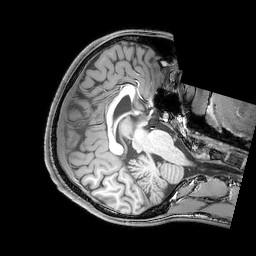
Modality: T1w
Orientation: axial
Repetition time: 0.00828 s
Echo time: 0.00388 s